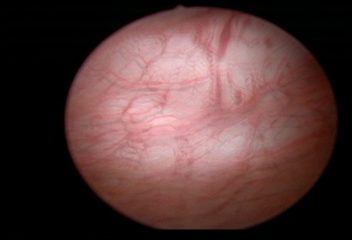
Modality: WLC
Class: Normal mucosa
Bladder cancer association: No